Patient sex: M
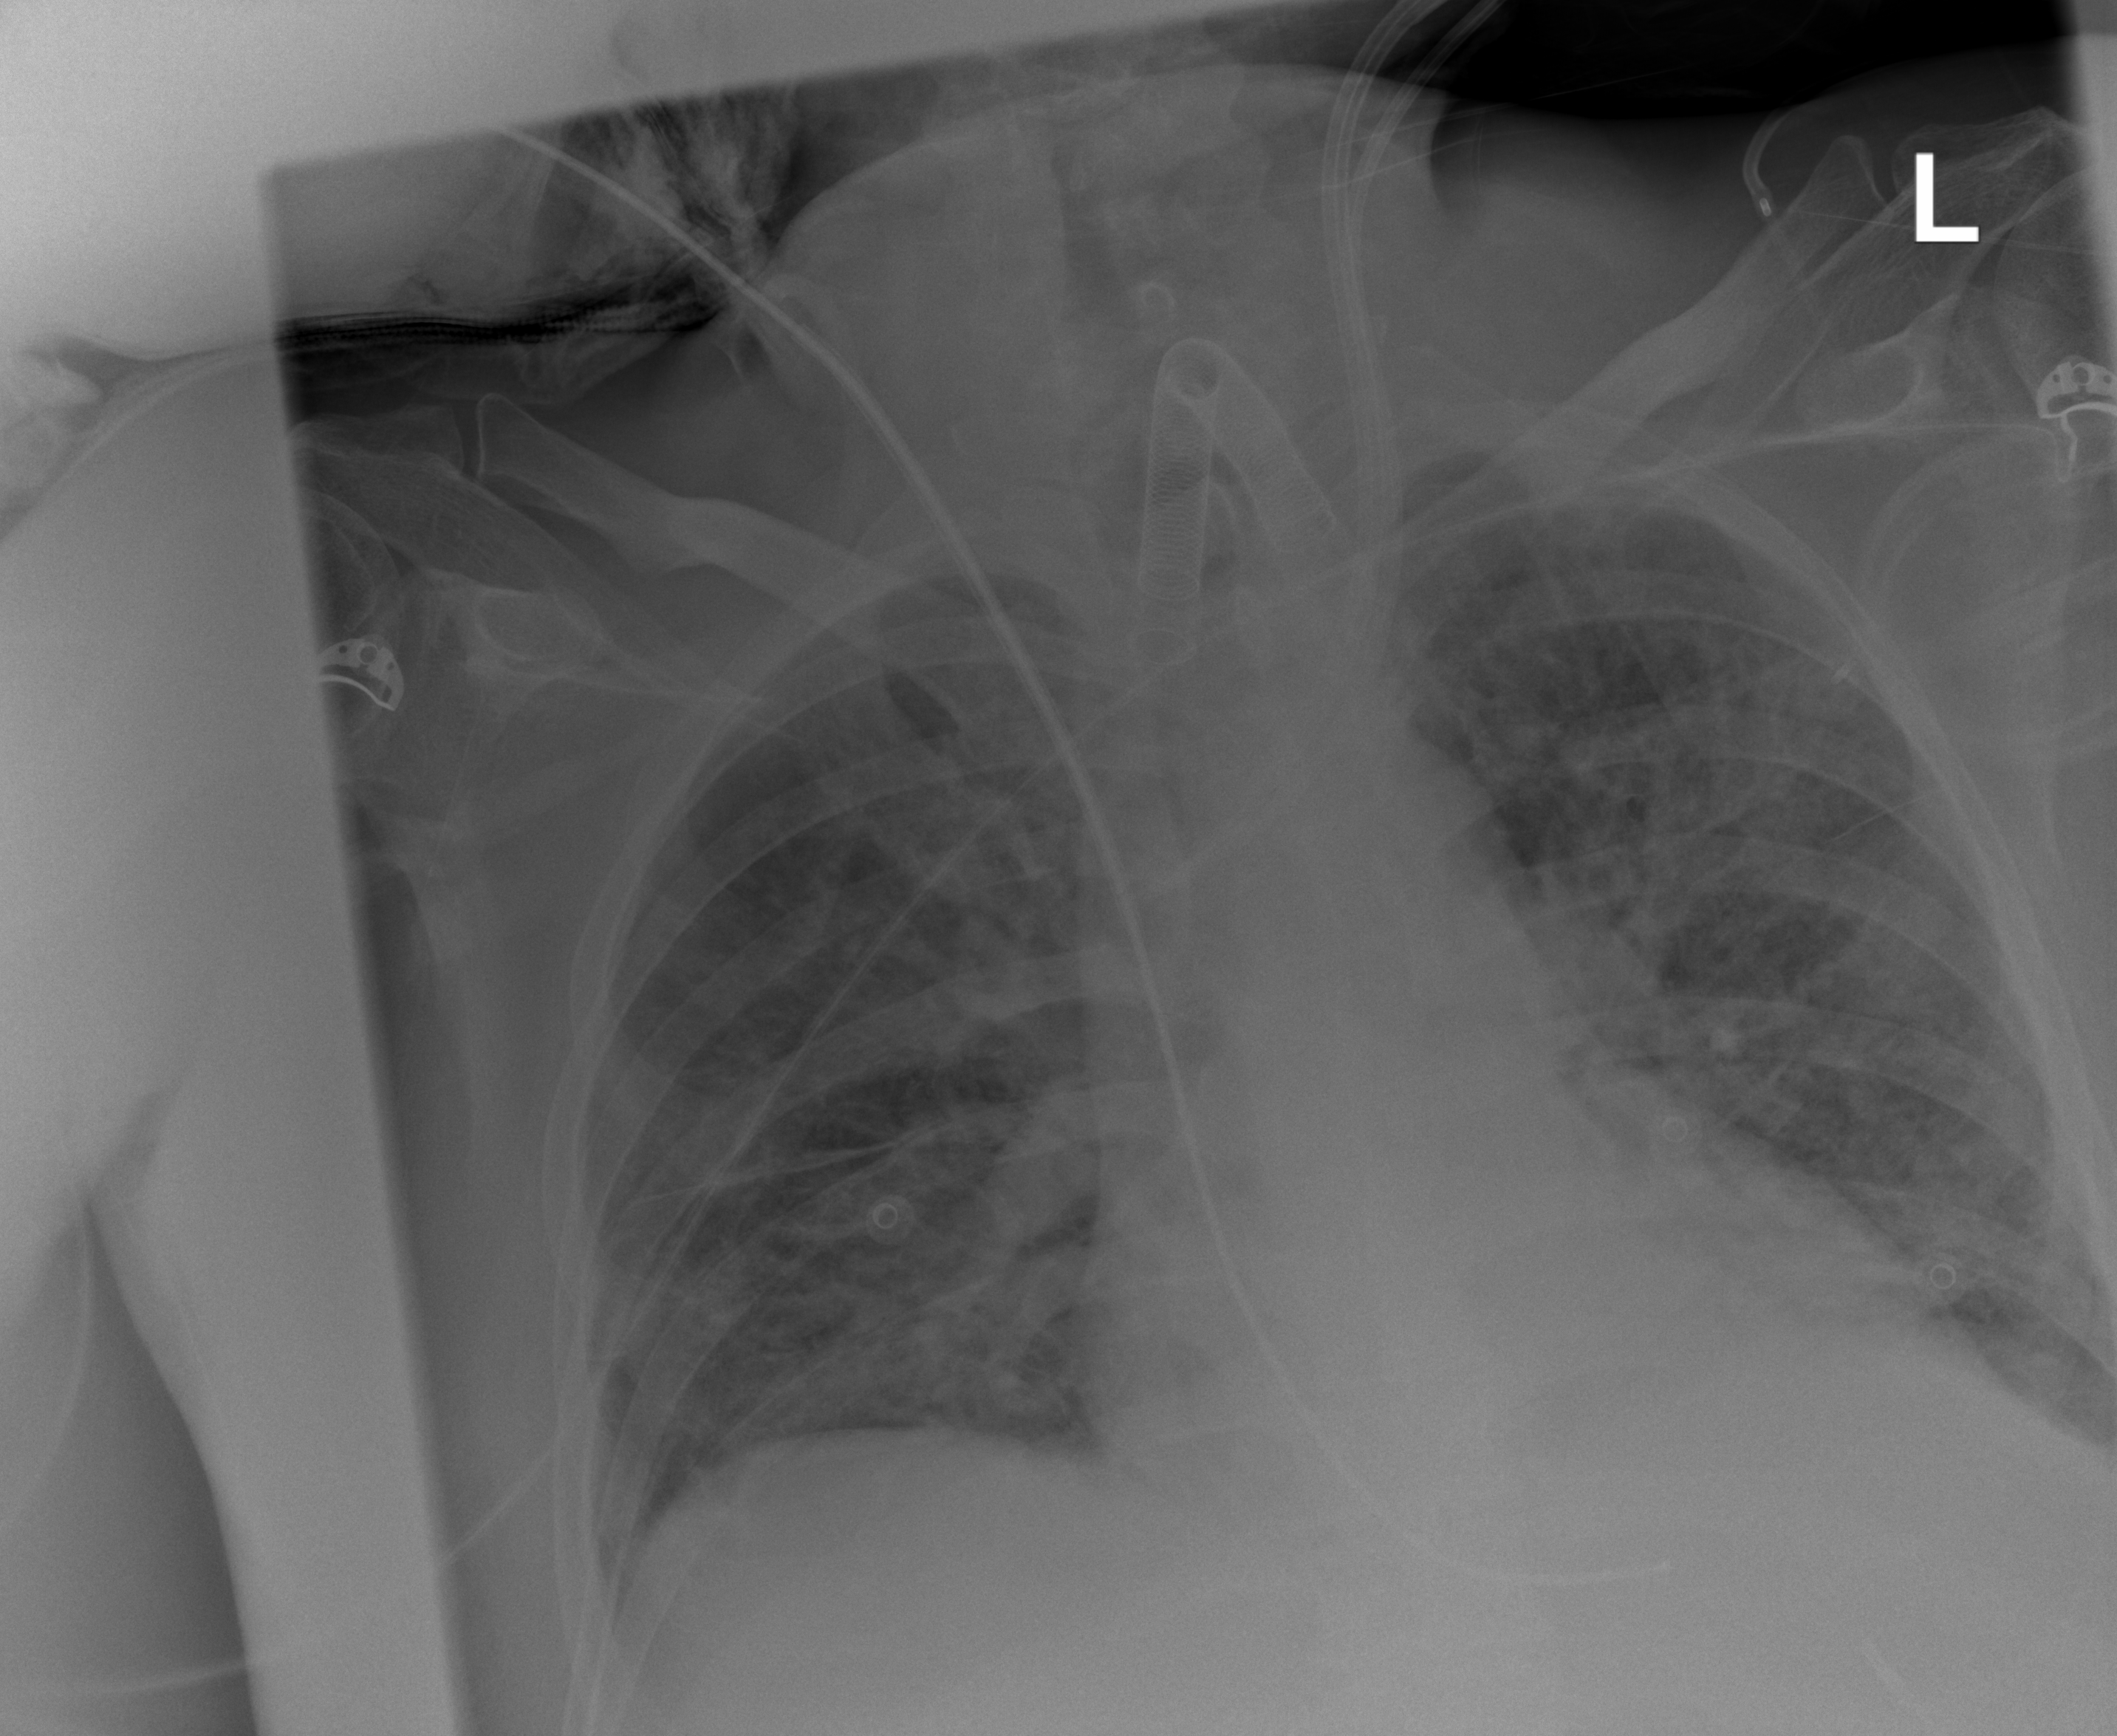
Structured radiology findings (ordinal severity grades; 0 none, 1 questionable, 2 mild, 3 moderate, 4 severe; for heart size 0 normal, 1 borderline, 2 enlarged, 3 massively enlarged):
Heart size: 2
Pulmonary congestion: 2
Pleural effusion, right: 0
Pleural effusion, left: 0
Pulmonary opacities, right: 3
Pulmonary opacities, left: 3
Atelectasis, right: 2
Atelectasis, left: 2